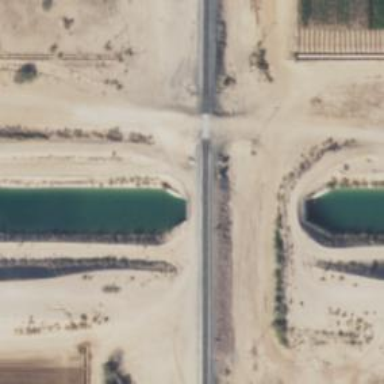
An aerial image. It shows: Canal.